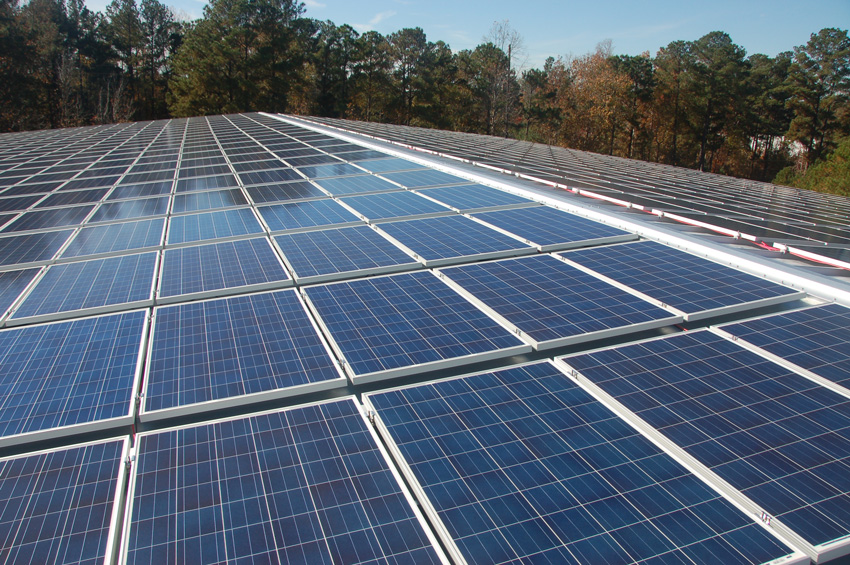
Label: Clean